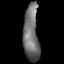
Tissue: prostate
Cell type: T cells
Senescence score: 0.3494
Nuclear area (px): 861
Mean DAPI intensity: 110.715